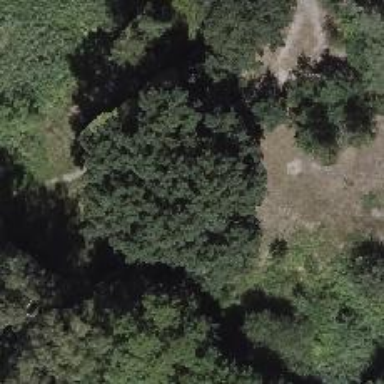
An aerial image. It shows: Broadleaved tree with lush leaves.